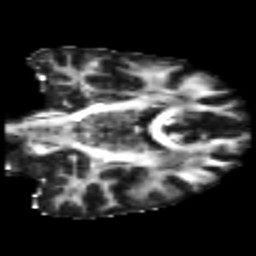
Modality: FA
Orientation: coronal
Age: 39
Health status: ill
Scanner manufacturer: philips
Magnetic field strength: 3 T
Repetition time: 9 s
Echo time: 0.127 s